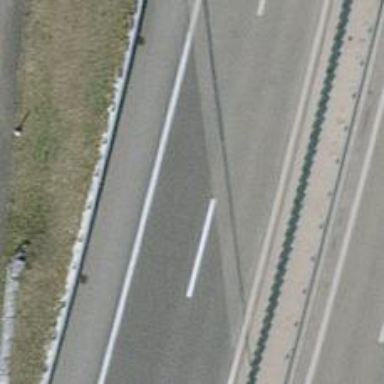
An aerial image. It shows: Motorway bridge with asphalt surface.